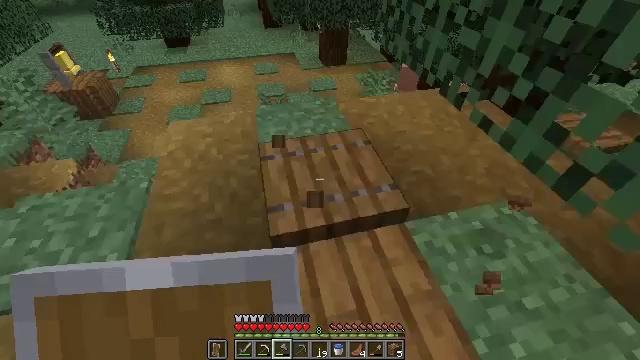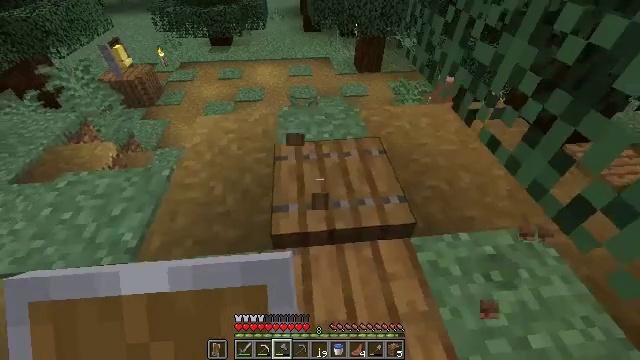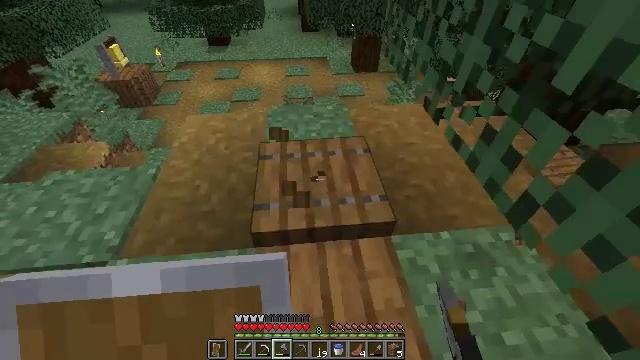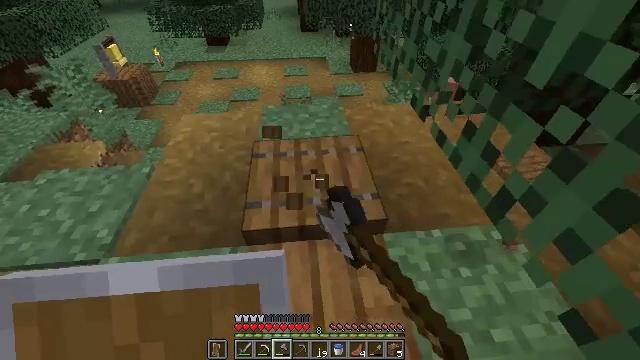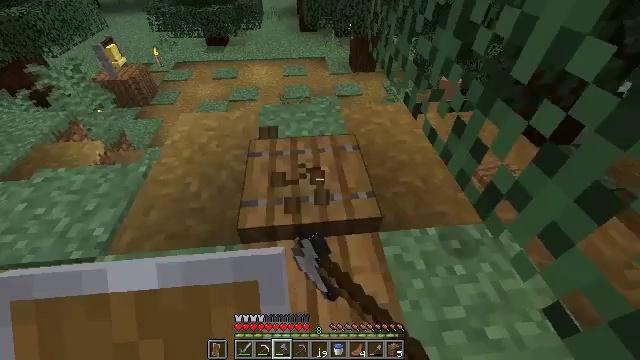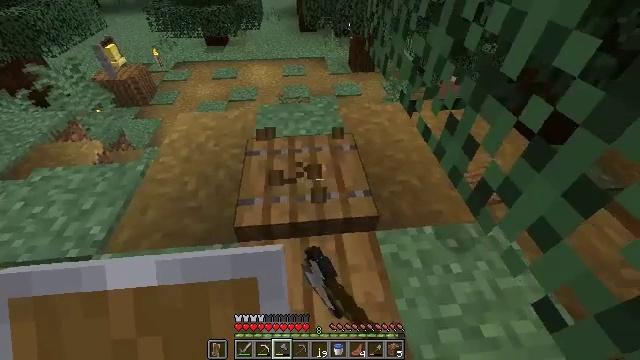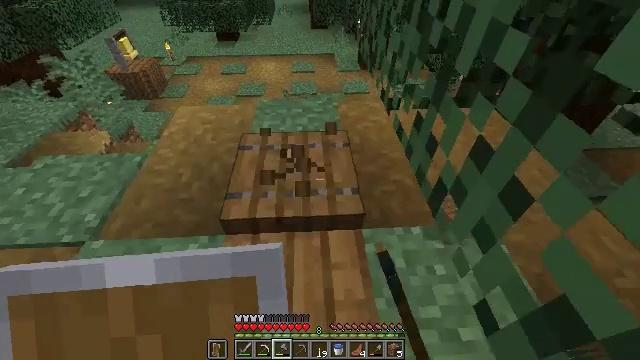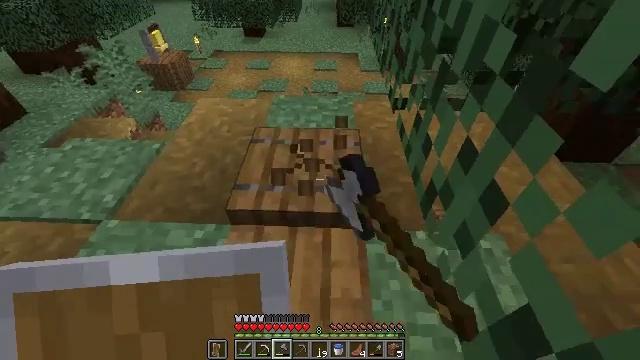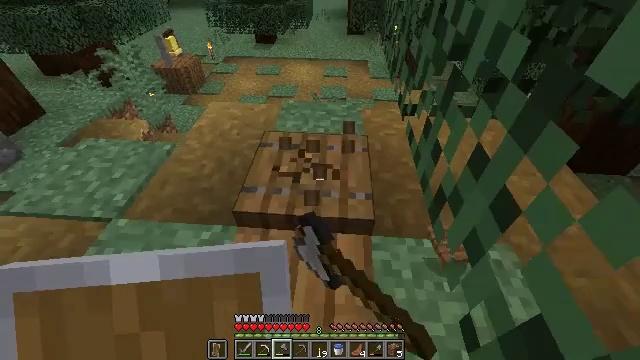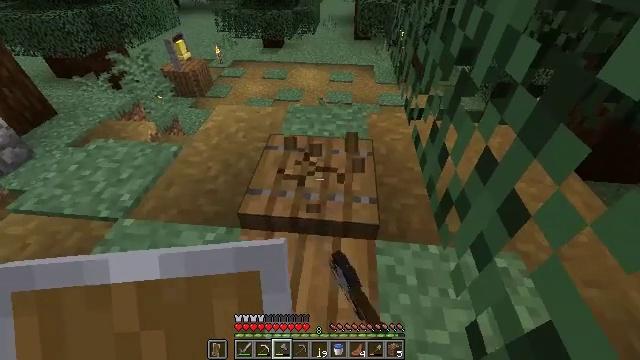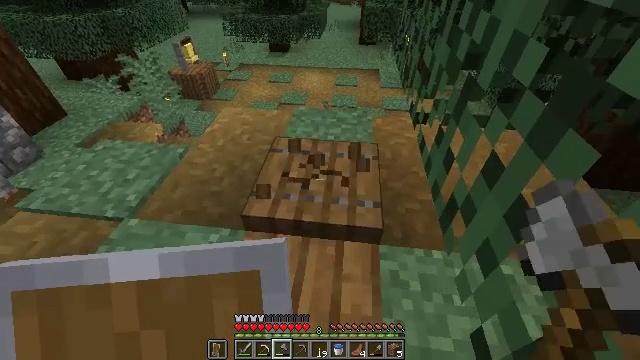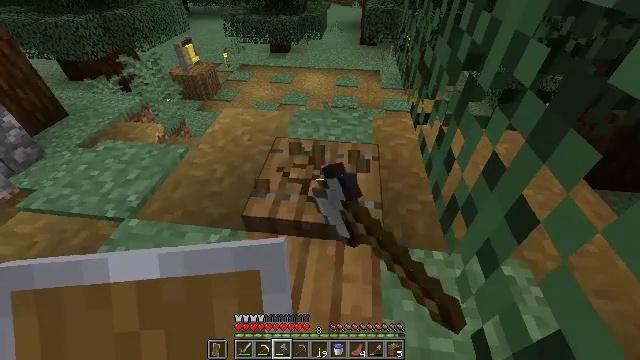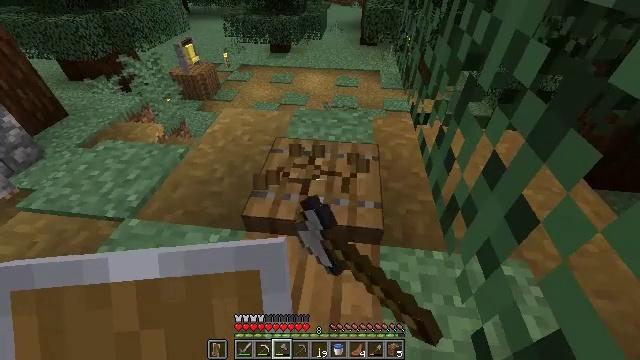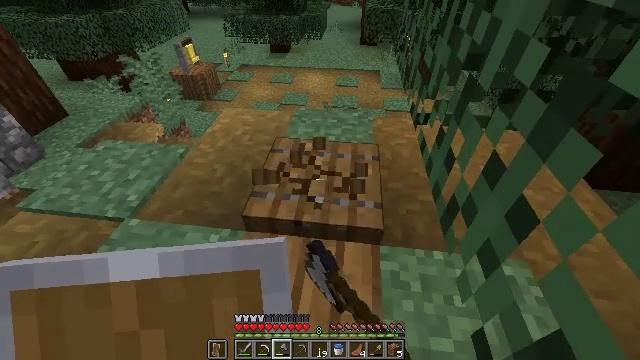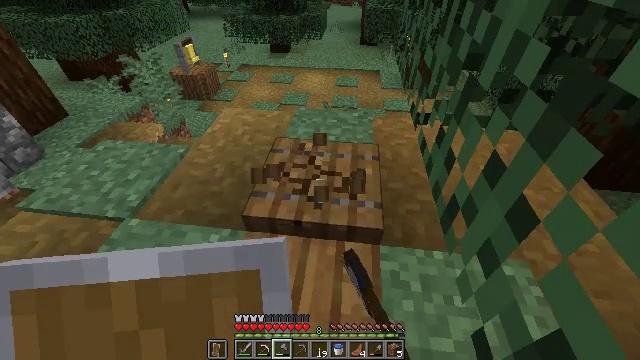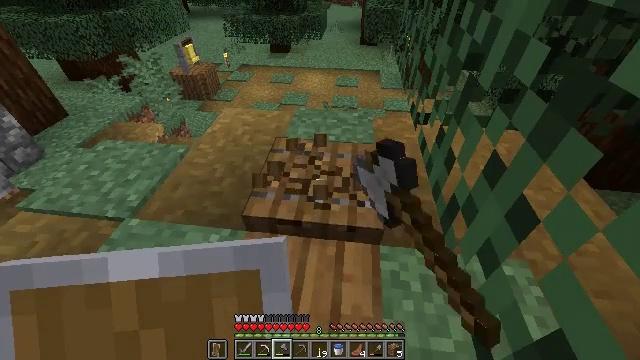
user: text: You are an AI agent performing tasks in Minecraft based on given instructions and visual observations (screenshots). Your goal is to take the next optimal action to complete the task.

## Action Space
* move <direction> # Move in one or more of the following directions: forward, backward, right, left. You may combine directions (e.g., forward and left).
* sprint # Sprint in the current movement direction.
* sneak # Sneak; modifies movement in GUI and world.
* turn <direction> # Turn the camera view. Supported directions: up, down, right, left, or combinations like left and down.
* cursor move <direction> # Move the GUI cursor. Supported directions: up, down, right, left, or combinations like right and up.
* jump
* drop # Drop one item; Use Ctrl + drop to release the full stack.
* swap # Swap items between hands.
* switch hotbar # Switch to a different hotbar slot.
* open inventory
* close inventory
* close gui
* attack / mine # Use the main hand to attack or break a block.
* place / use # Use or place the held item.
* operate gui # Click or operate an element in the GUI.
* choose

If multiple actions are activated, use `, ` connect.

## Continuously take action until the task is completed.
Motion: motion action
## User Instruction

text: Attack the spruce trapdoor to gather it.
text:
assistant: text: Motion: move right, turn left, attack / mine
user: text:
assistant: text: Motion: attack / mine
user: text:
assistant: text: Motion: attack / mine
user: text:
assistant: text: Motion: attack / mine
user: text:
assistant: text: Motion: move right, attack / mine
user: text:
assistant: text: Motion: move right, turn left, attack / mine
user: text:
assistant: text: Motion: move right, turn left, attack / mine
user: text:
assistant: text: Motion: turn left and up, attack / mine
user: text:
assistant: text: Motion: turn left, attack / mine
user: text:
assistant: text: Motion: turn left, attack / mine
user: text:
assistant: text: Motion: attack / mine
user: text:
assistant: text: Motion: attack / mine
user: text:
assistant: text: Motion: attack / mine
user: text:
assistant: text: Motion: attack / mine
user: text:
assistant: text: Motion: attack / mine
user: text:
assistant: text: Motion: attack / mine
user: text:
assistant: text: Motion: attack / mine
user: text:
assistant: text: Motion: attack / mine
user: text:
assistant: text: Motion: attack / mine
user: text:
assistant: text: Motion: attack / mine
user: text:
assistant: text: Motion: attack / mine
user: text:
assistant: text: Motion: attack / mine
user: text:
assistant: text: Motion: attack / mine
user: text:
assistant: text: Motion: attack / mine
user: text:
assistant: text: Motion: attack / mine
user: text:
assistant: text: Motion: attack / mine
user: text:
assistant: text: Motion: attack / mine
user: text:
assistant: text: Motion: attack / mine